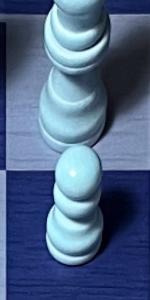
Label: Pawn_White